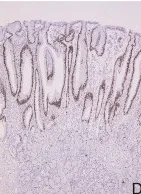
Immunohistochemical findings of the resected specimen. Duodenal mucosa in the upper part of the polyp ,. MIB-1 ,. This area shows high MIB-1 labeling (D).
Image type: pathology (immunostaining)